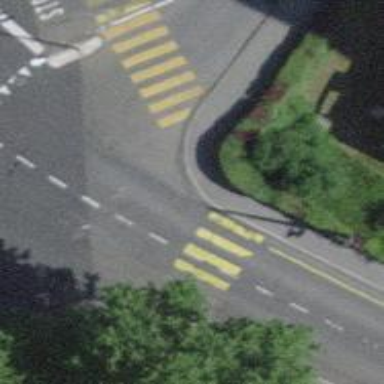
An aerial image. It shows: Kerb barrier.